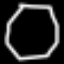
Label: octagon